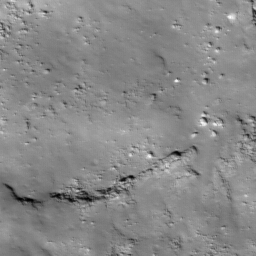
Host type: background_regolith
Lunar coordinates: latitude nan, longitude nan